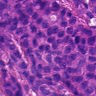
Metastatic tissue present: yes